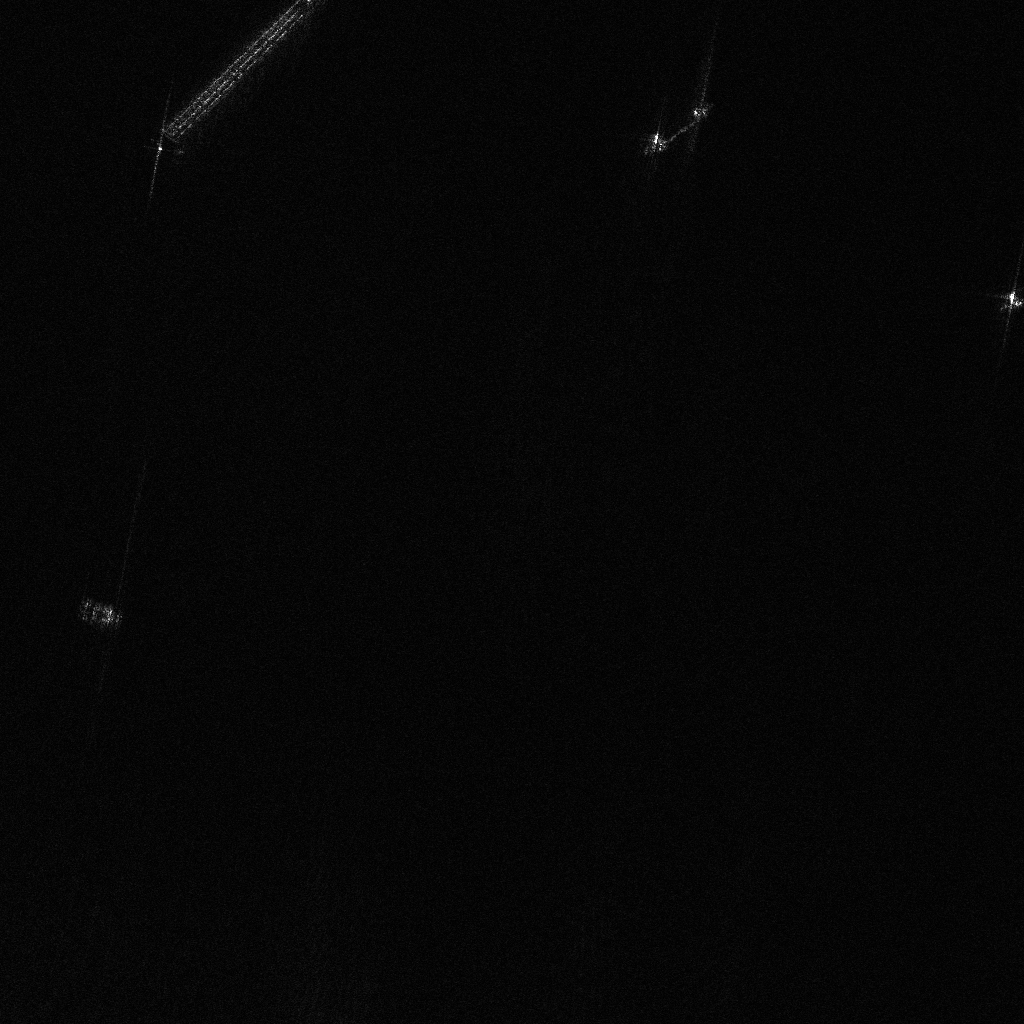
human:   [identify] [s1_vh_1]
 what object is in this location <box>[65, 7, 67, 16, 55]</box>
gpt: <ref>1 small dredger at the top</ref>